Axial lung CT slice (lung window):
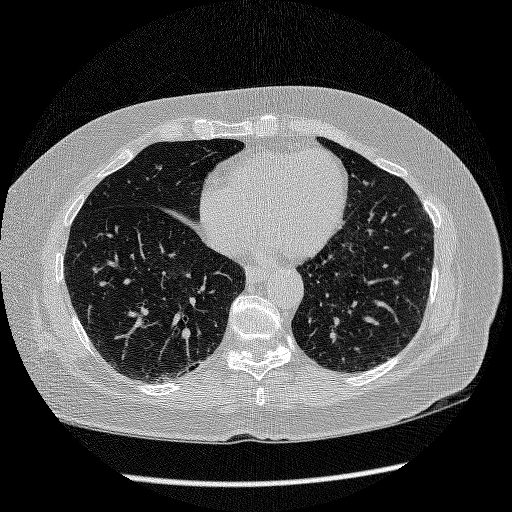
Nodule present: no